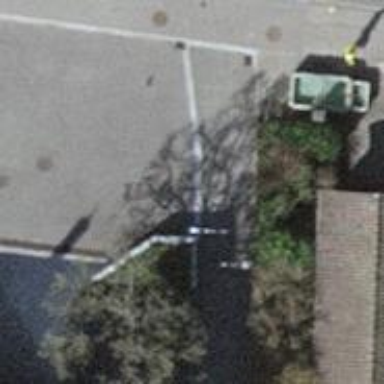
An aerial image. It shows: Cycle barrier.